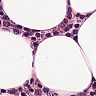
Metastatic tissue present: no